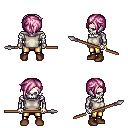
a pixel art fantasy rpg character, male body template, skeleton, white sleeveless shirt, gold greaves, pink pixie cut hairstyle, bracelets, brown shoes, spear, four views (front, back, left, right), 2x2 character sprite sheet, small pixel art, hard edges, no anti-aliasing